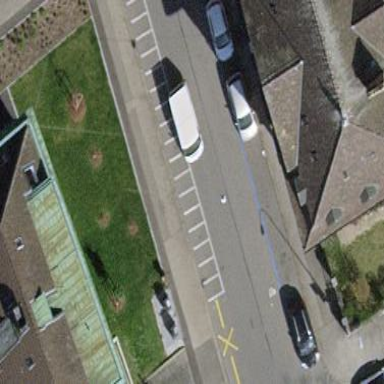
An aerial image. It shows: Motorcycle parking facility.